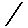
Label: line